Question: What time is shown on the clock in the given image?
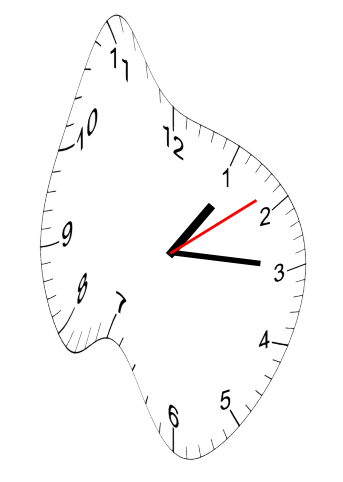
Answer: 01:15:09